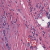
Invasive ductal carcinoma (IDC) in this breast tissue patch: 1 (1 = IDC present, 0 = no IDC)